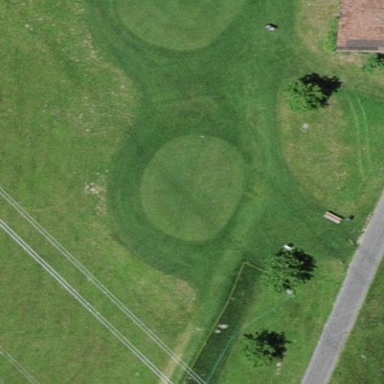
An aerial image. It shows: Golf tee.